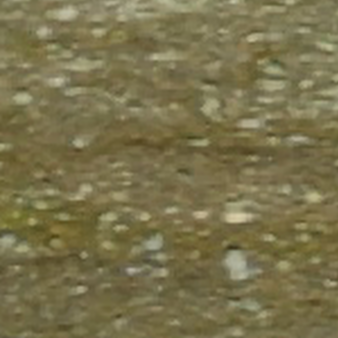
Label: other